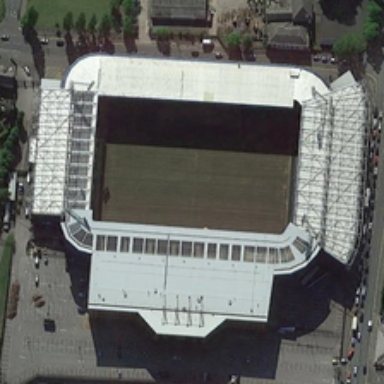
Many green trees and two roads with many cars are around a white stadium .